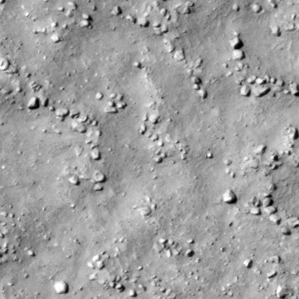
Label: non_frost